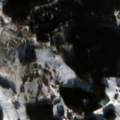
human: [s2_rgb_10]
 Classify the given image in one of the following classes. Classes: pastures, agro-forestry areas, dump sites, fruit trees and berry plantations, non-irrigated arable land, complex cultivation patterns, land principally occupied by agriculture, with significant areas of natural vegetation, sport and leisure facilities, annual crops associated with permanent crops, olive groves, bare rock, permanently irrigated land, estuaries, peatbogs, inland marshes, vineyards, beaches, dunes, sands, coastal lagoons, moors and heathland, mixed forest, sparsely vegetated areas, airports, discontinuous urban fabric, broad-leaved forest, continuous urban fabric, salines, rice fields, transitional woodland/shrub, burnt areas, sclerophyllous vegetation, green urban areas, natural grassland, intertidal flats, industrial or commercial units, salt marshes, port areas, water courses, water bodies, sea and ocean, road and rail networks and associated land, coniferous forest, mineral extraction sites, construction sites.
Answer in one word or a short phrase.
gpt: non-irrigated arable land, land principally occupied by agriculture, with significant areas of natural vegetation, coniferous forest